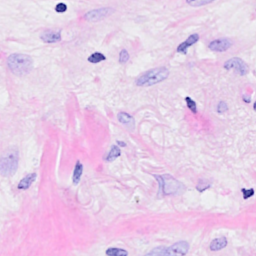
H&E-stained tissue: Breast